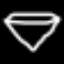
Label: diamond